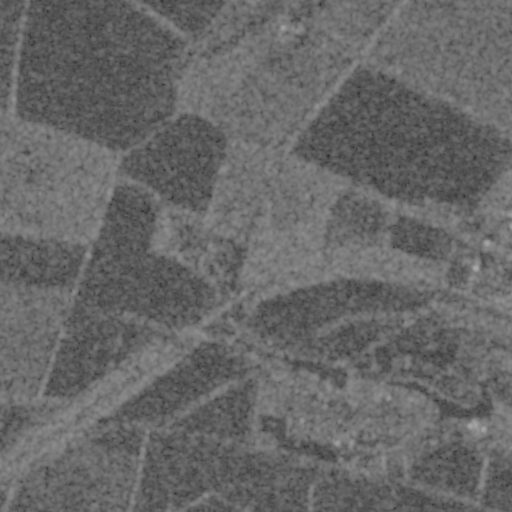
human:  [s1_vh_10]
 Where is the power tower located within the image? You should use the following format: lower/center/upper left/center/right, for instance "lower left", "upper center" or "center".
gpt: The power tower is located in the upper of the image.
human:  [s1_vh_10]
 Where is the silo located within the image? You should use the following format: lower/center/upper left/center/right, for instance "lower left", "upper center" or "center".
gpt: The silo is located in the center right of the image.
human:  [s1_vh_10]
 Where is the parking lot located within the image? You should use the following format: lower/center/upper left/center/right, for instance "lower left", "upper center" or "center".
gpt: There is no parking lot in the image.

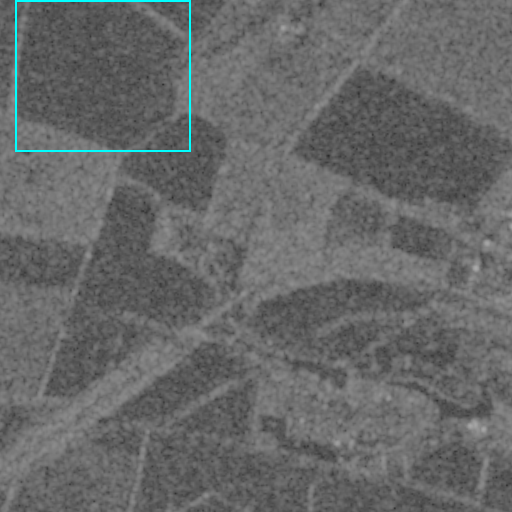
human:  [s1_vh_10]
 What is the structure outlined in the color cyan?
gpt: The structure outlined in cyan is a crop field.
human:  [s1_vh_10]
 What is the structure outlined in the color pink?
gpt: There is no pink outline.